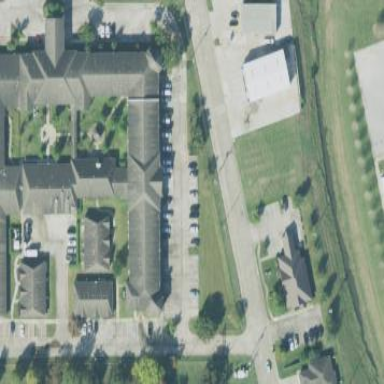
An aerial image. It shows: Nursing home building.